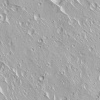
Atmospheric dust classification: not_dusty